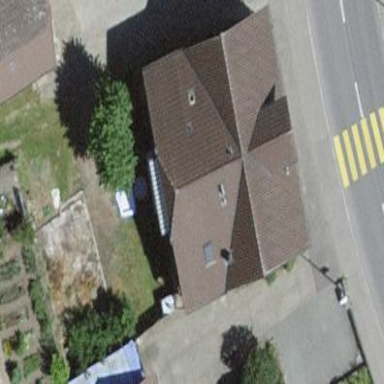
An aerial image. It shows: Residential building with gabled roof oriented across.